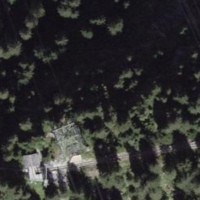
EUNIS habitat code: 43
Species observed at this site:
Nymphalis antiopa